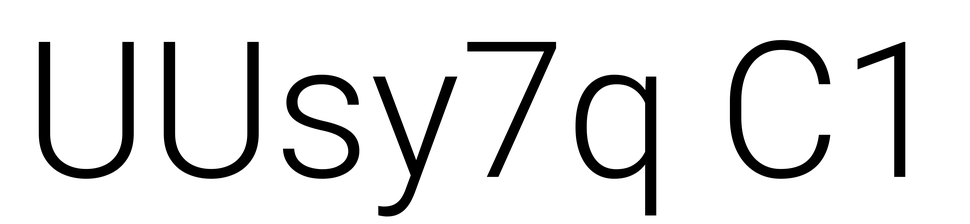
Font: Roboto_Light